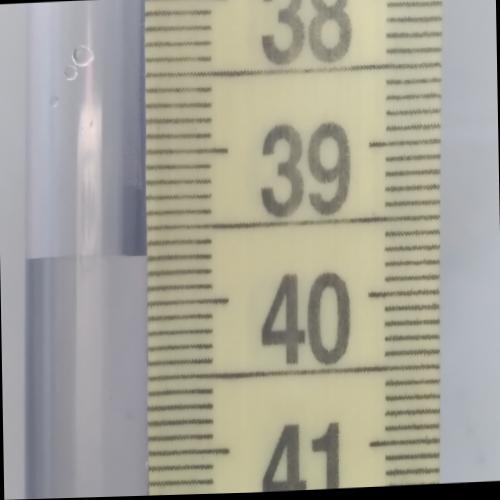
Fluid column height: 39.7 cm